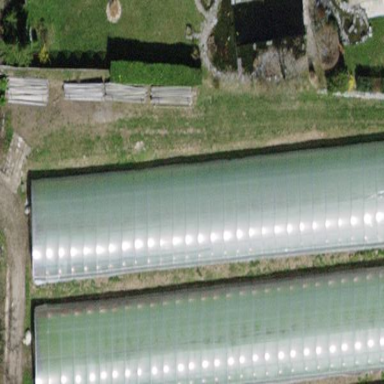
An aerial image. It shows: Greenhouse.